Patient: sex M, age 61
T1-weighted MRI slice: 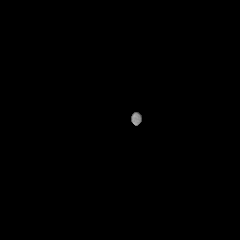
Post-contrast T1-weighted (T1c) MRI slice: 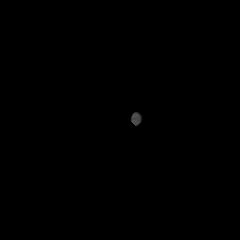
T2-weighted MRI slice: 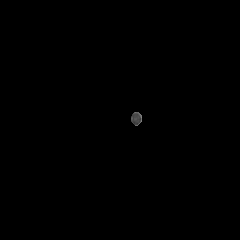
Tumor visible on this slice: no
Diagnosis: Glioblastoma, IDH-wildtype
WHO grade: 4